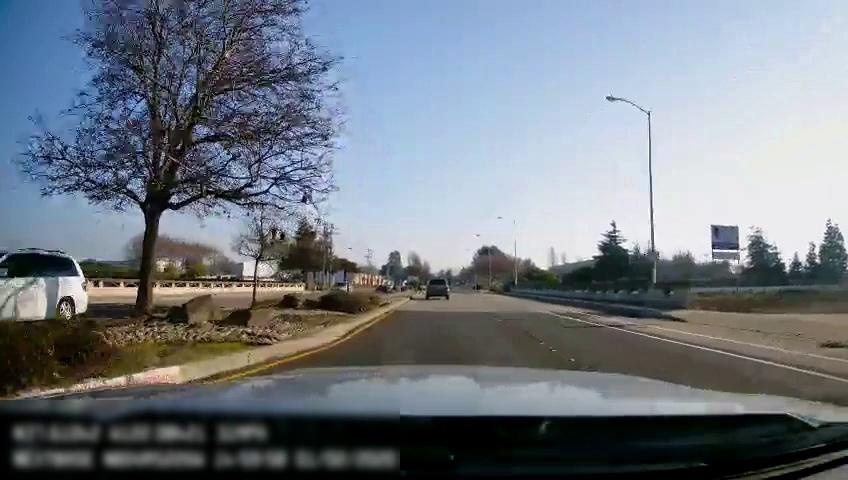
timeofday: Day
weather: Sunny
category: Drivable Space
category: Drivable Space
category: Vehicles | SUV
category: Vehicles | Car
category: Vehicles | SUV
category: Lanes | Alternate Lane
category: Lanes | Current Lane
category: Lanes | Current Lane
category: Lanes | Alternate Lane